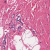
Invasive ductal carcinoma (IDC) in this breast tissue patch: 0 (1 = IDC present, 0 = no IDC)